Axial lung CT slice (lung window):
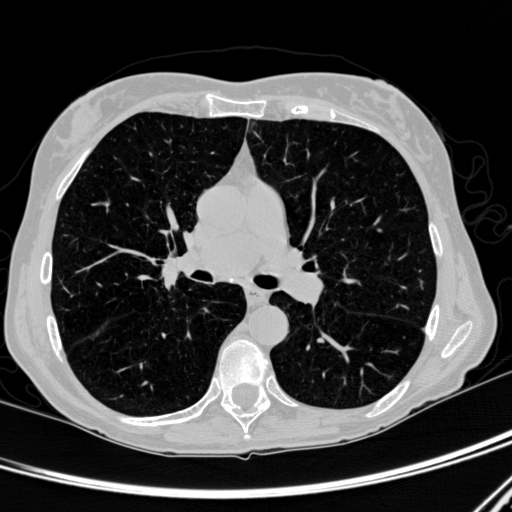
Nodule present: no